Interaction volume radius: 10 \u00c5
Interaction volume height: 35 \u00c5
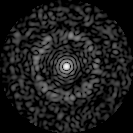
Disorder parameter: 0.8485